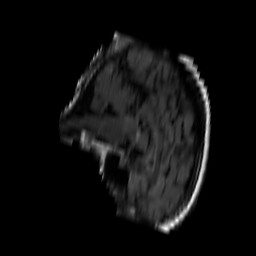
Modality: FLAIR
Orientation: sagittal
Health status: ill
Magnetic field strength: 3 T